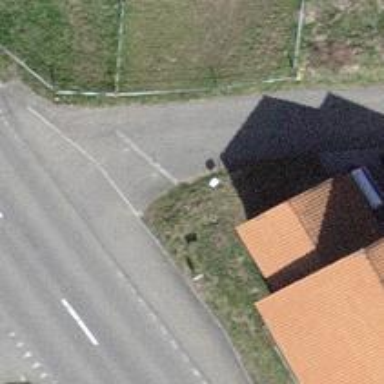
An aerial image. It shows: Bus stop with platform for public transport.